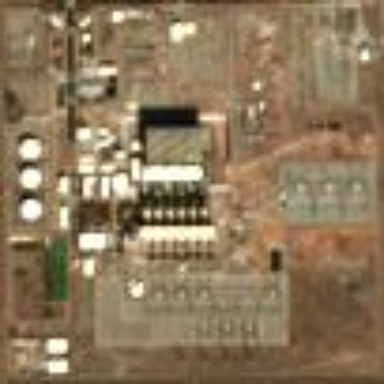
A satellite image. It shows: Industrial area with wall. This area houses power plant.